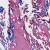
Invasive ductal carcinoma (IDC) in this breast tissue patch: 0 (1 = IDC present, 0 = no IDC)